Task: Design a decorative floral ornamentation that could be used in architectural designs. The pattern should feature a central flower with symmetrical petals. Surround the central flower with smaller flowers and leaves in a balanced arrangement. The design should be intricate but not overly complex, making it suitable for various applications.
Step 1513:
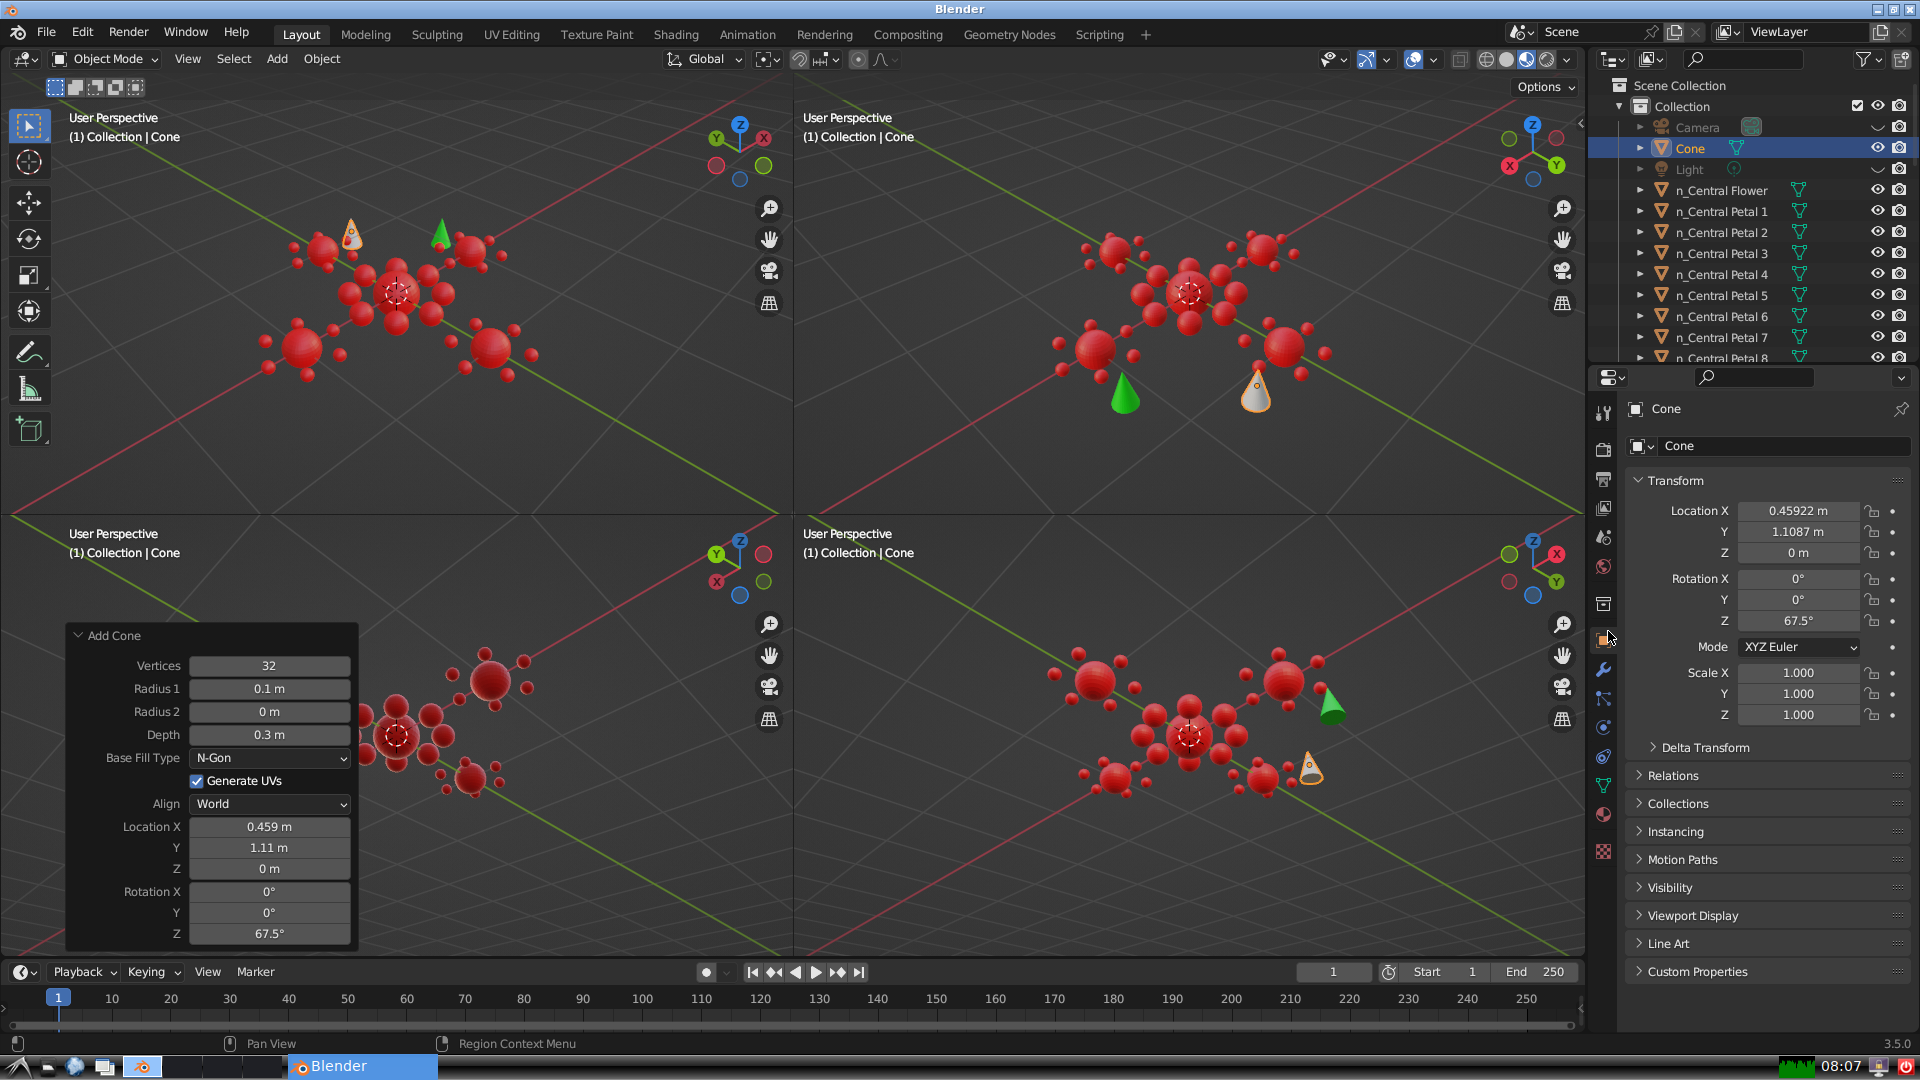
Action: {"mouse_move": [1732, 445]}